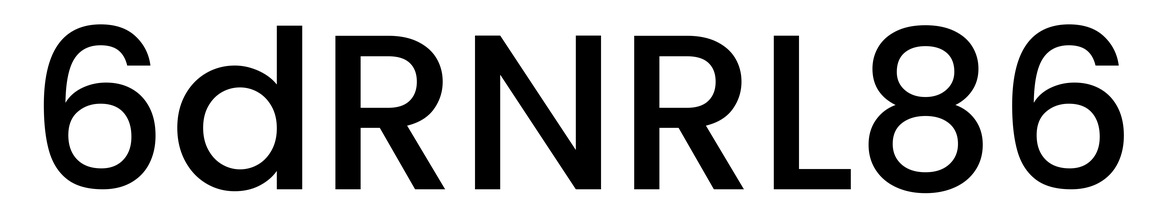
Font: Poppins-Medium